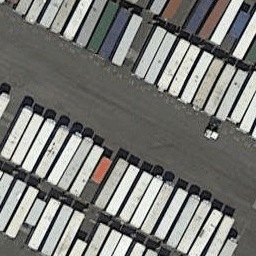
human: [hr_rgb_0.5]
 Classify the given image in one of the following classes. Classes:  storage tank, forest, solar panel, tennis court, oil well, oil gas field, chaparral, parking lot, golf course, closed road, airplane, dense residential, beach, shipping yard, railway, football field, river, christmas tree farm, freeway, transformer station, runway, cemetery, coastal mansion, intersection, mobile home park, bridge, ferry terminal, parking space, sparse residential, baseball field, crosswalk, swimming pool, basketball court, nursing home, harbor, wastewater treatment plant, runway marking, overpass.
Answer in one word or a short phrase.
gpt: shipping yard